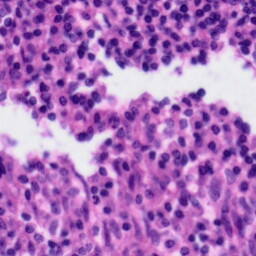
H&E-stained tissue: Tonsil